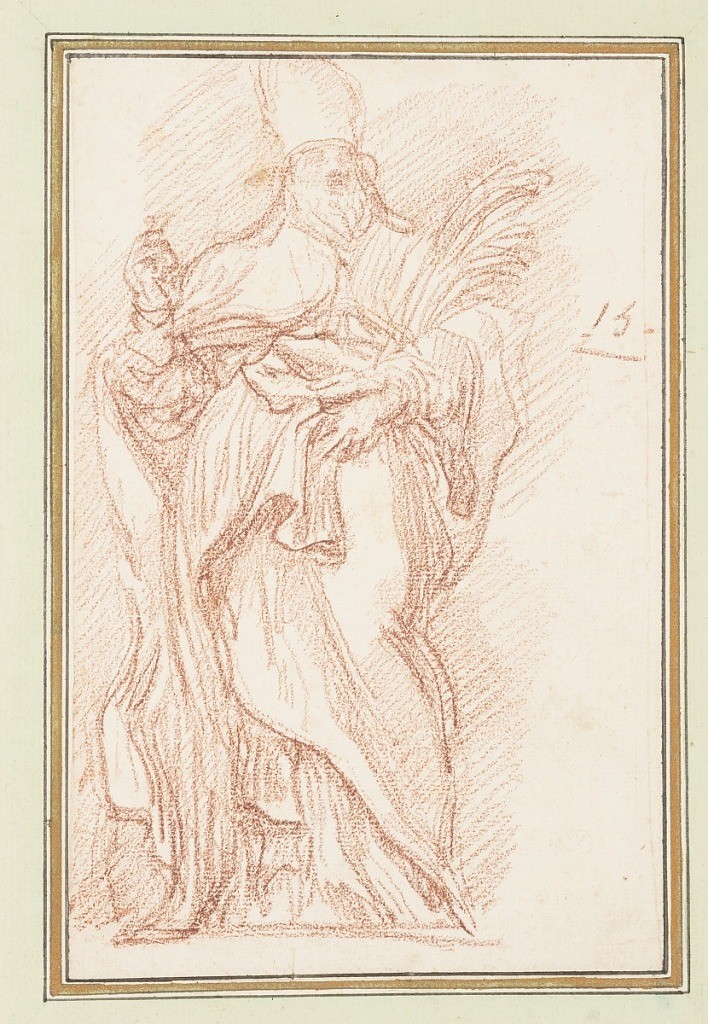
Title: St. Julian of Antinoe from St. Peter's colonnade
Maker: Antonio Gabbani
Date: ca. 1759–70
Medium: Red chalk on paper
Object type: Drawing
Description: Drawing after statue by Antonio Gabbani of St. Julian of Antinoe on the North Colonnade of St. Peter's.  St. Julian wears bishop's vestments, despite not holding that office. He holds up his right hand and holds the palm of martyrdom with his left arm and hand.